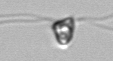
Label: flagellate_morphotype1